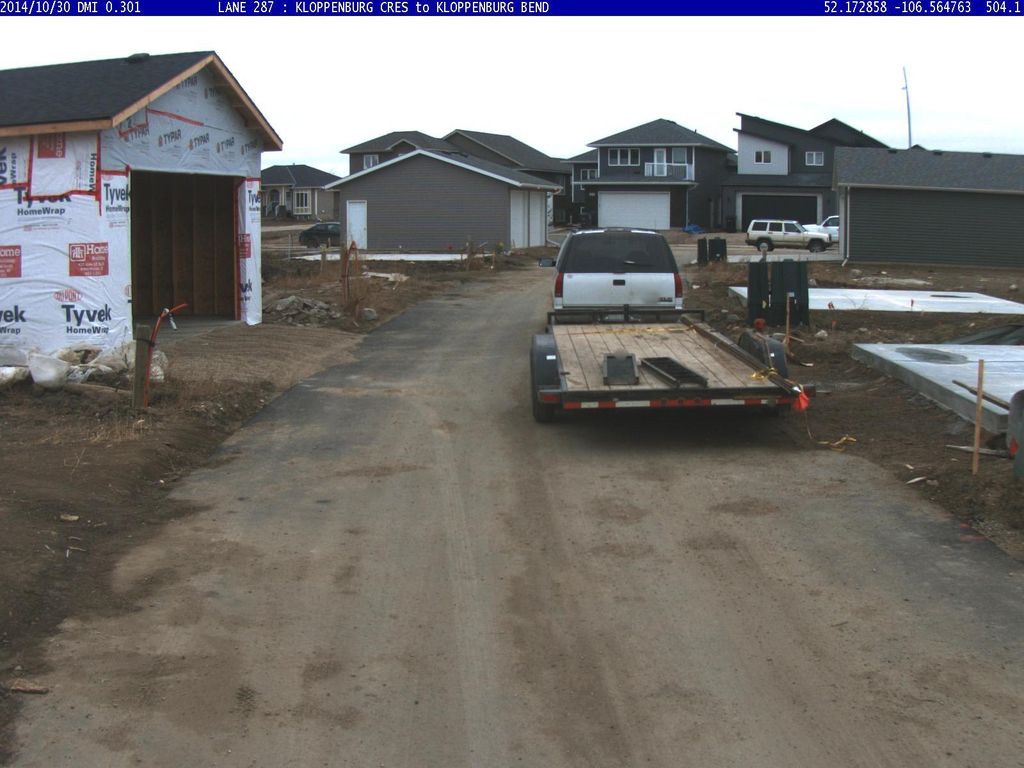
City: saskatoon